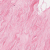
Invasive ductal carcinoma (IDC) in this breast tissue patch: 0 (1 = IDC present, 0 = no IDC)